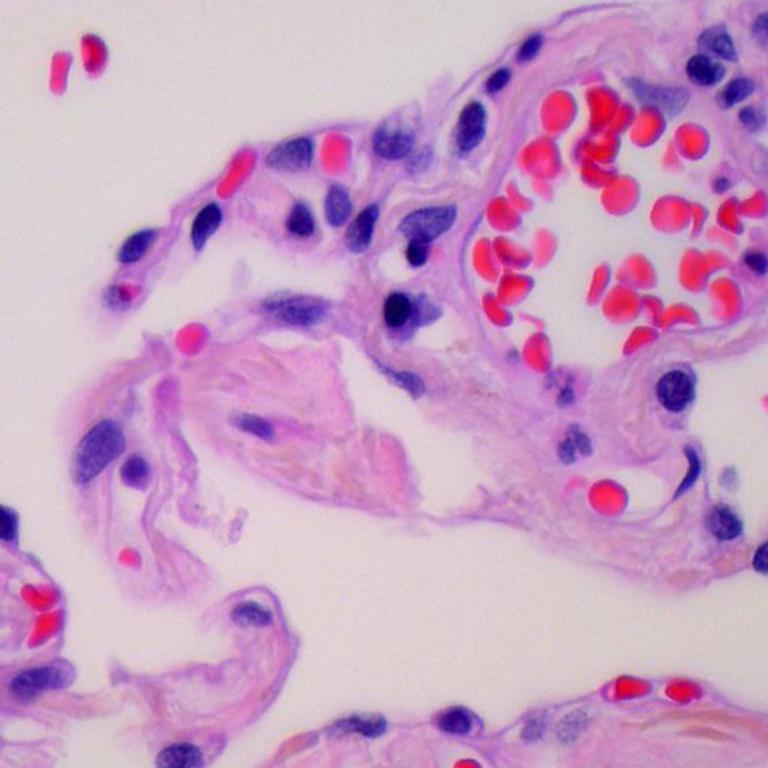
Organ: lung
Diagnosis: benign